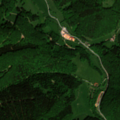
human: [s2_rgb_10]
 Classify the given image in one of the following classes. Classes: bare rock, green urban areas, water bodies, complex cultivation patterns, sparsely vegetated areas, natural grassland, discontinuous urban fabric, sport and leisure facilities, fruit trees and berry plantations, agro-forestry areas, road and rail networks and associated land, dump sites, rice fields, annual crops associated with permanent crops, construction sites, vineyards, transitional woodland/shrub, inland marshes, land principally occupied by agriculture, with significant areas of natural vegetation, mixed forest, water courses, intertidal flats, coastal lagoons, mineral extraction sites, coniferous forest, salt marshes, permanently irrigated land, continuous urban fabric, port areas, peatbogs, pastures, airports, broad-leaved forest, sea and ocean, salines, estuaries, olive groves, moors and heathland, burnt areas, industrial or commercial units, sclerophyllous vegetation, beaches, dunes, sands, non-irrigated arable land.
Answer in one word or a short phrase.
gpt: pastures, broad-leaved forest, mixed forest